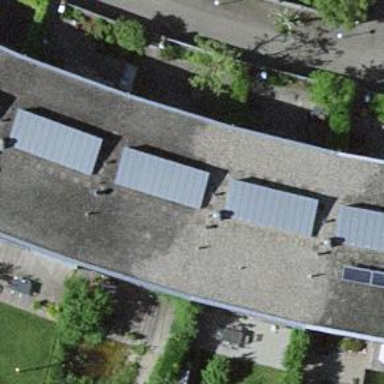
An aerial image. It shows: Terrace building with flat roof.